Field crop: tomato
Growth stage: 1
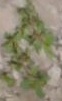
Species: portulaca